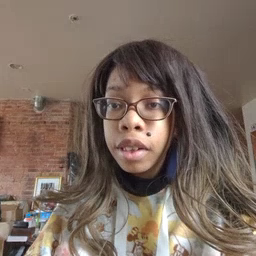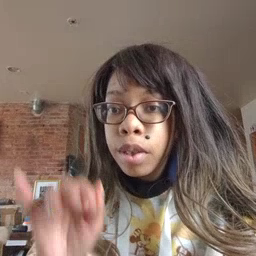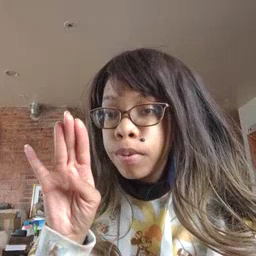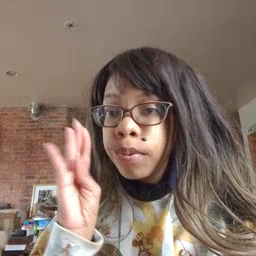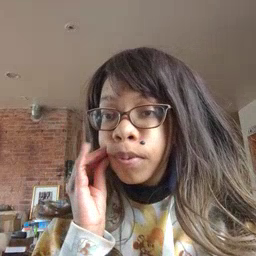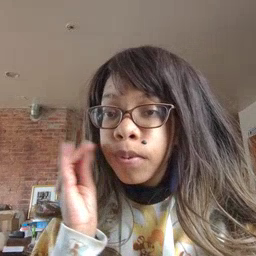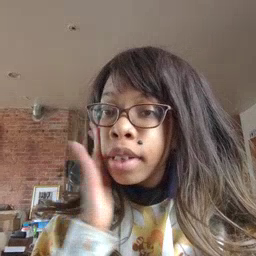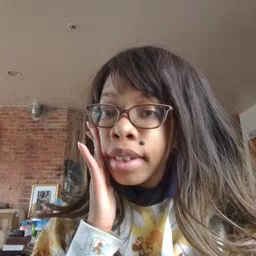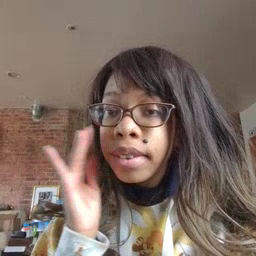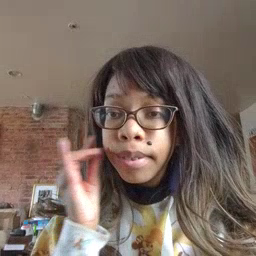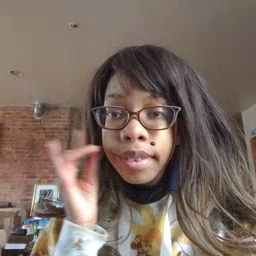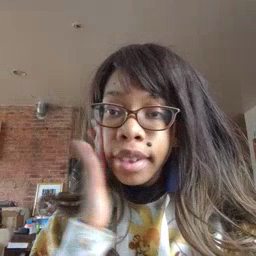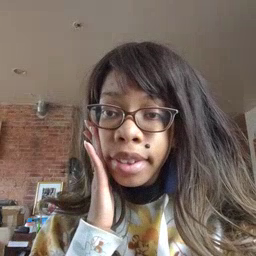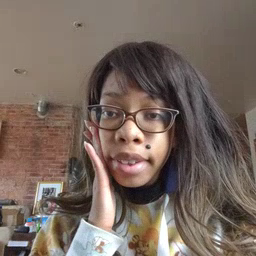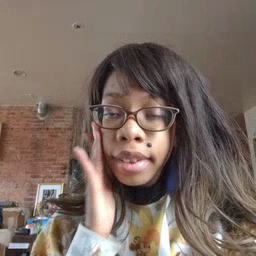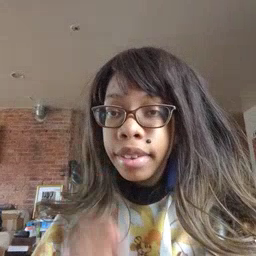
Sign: bee